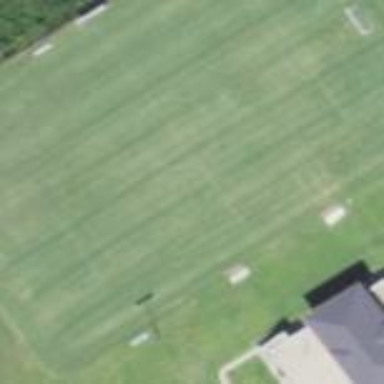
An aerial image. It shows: Pitch designated for soccer and lacrosse.